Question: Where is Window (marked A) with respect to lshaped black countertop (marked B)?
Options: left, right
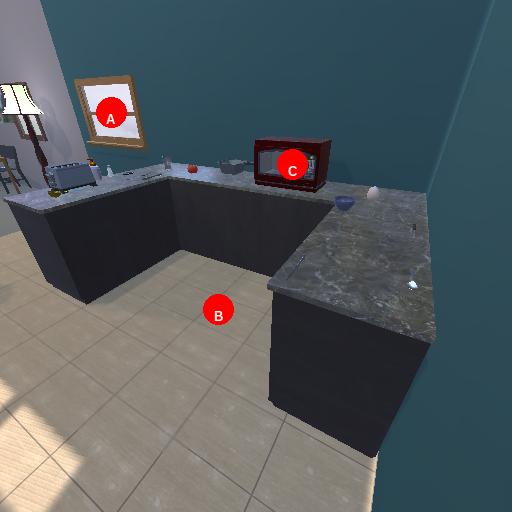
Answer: left